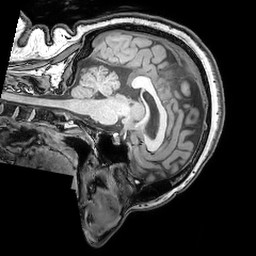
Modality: T1w
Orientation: sagittal
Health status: ill
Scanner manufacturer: philips
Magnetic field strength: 3 T
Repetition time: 0.007 s
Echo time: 0.0035 s